Interaction volume radius: 10 \u00c5
Interaction volume height: 20 \u00c5
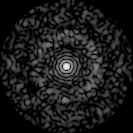
Disorder parameter: 0.8546